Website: crate-barrel
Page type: gifting
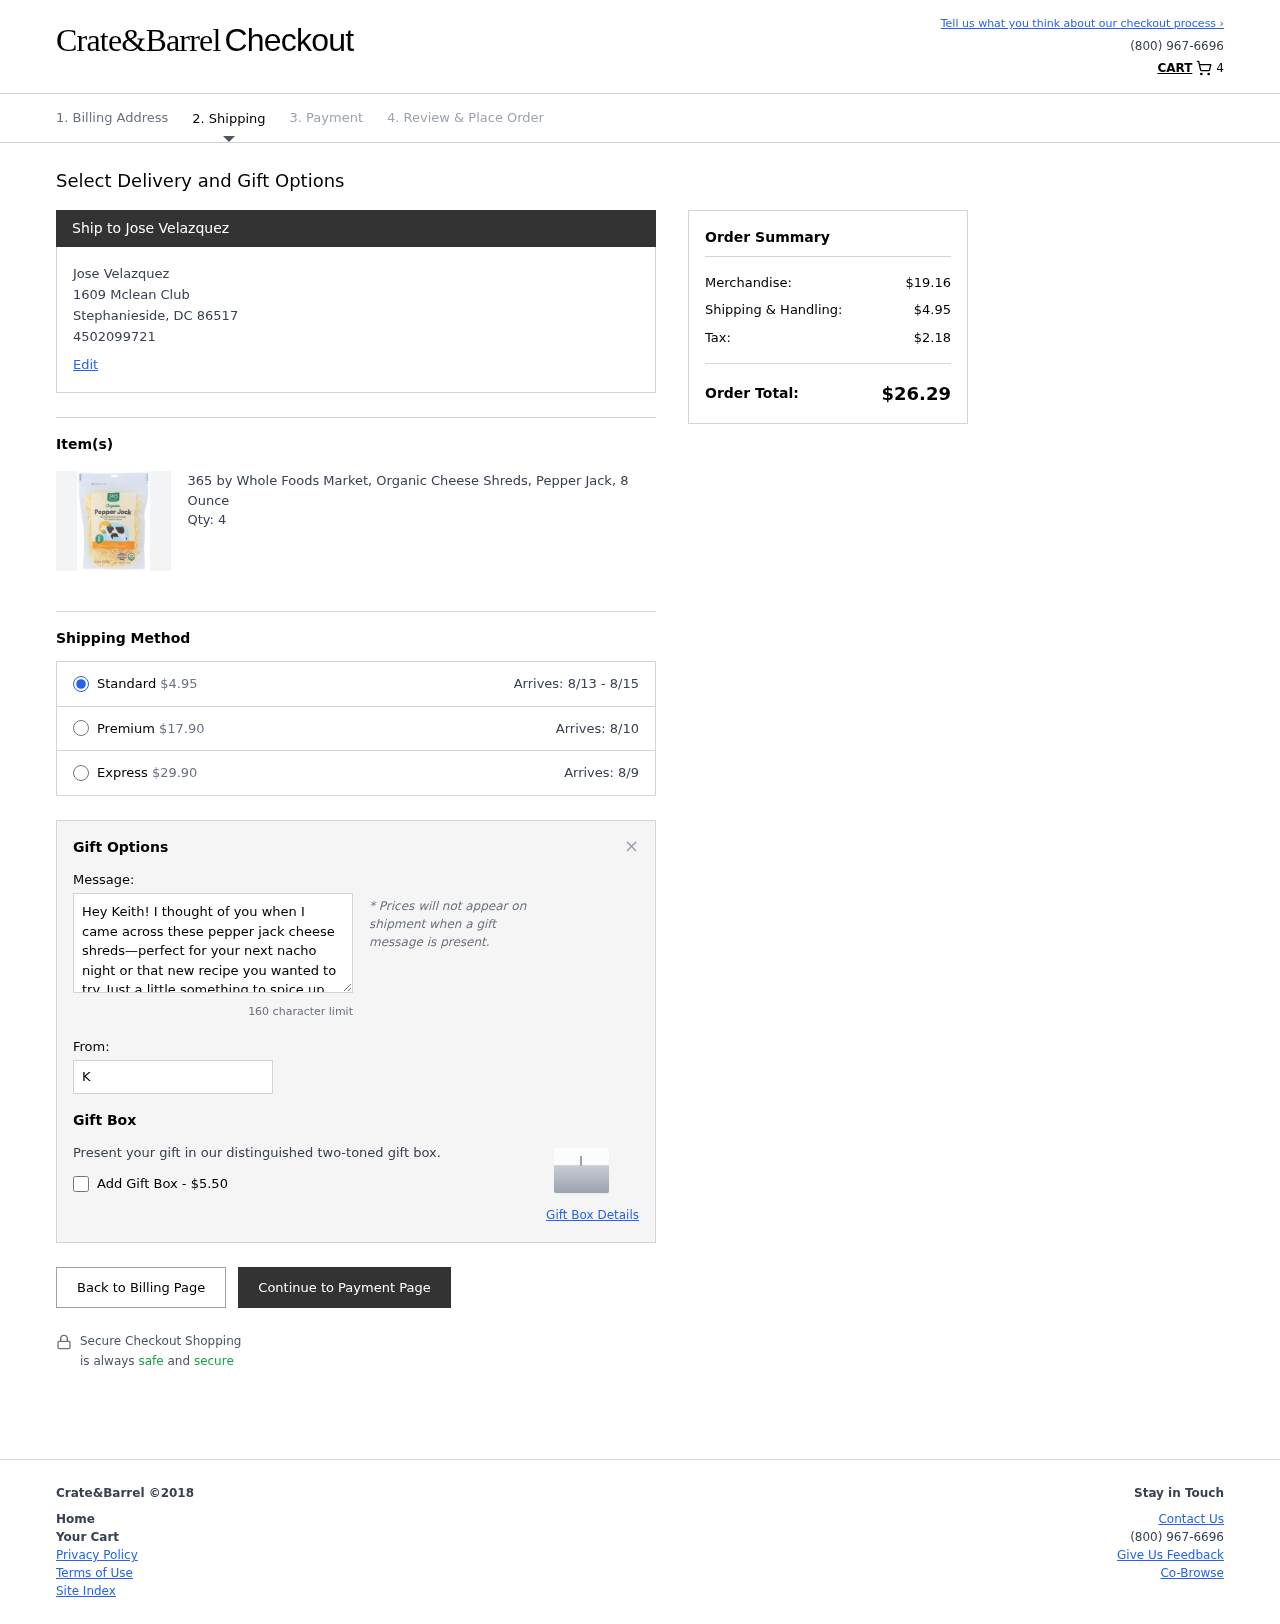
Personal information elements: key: PII_CITY
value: Stephanieside
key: PII_FULLNAME
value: Jose Velazquez
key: PII_GIFT_FIRSTNAME
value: Keith
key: PII_GIFT_MESSAGE
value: Hey Keith! I thought of you when I came across these pepper jack cheese shreds—perfect for your next nacho night or that new recipe you wanted to try. Just a little something to spice up your kitchen!
Jose
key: PII_PHONE
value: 4502099721
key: PII_POSTCODE
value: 86517
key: PII_STATE_ABBR
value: DC
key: PII_STREET
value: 1609 Mclean Club
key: PII_FULLNAME2
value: Jose Velazquez
Product elements: key: PRODUCT1_NAME
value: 365 by Whole Foods Market, Organic Cheese Shreds, Pepper Jack, 8 Ounce
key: PRODUCT1_QUANTITY
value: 4
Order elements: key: ORDER_NUM_ITEMS
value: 4
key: ORDER_SHIPPING_COST
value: $4.95
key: ORDER_DELIVERY_DATE_RANGE
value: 8/13 - 8/15
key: ORDER_PREMIUM_SHIPPING
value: $17.90
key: ORDER_PREMIUM_DATE
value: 8/10
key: ORDER_EXPRESS_SHIPPING
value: $29.90
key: ORDER_EXPRESS_DATE
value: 8/9
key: ORDER_SUBTOTAL
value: $19.16
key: ORDER_TAX
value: $2.18
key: ORDER_TOTAL
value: $26.29